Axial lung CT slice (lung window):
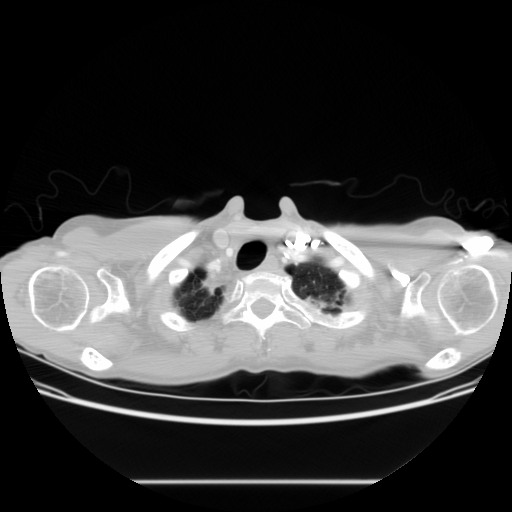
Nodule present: no